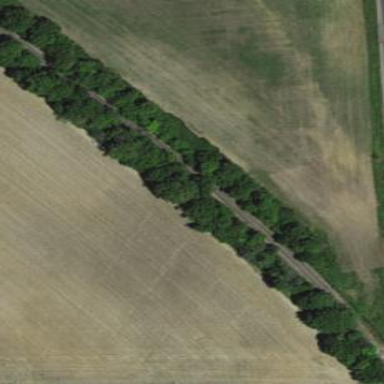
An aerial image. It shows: Deciduous broadleaved woodland.